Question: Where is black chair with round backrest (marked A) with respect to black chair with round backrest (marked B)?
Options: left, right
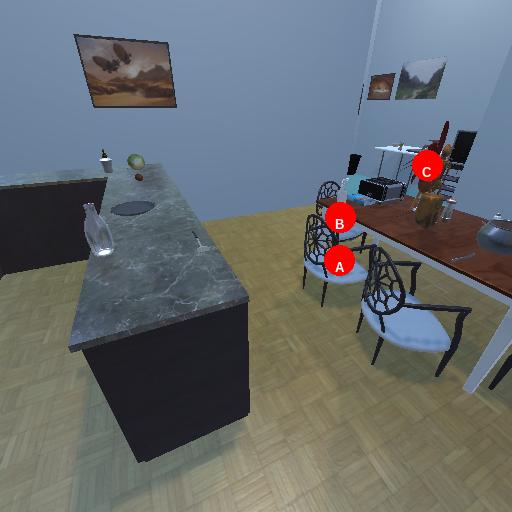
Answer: left